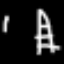
Label: The Eiffel Tower